Question: I am trying to do an in door map, with buttons on it. I designed the map and i want to put the buttons on it as shown in this pic:

so when user click the buttons i will go to another activity.
My question is How to put the buttons at those absolute positions and let it work for all screen rosulotions?
I have no idea where to start from, just an idea or suggestions can save my day. :)
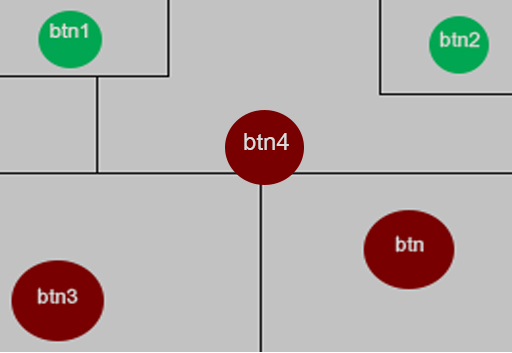
Answer: In my opinion using positions for those buttons is not a good practice, because handling different screen sizes would be really difficult. In the other side, in my opinion, using positions could be a better solution. For example:
Button #1:
- -
Button #2
- -
If as such, you're okay with this way, you can start with a 'FrameLayout' and use 'LayoutParams' to apply left and top margins to the buttons. For example for button #1 you would write:
'''
int frameWidth = frameLayout.getWidth();
int frameHeight = frameLayout.getHeight();
Button button = new Button(context);
FrameLayout.LayoutParams p = new LayoutParams(LayoutParams.WRAP_CONTENT, LayoutParams.WRAP_CONTENT);
p.leftMargin = frameWidth * (percentageLeft / 100);
p.topMargin = frameHeight * (percentageTop / 100);
button.setLayoutParams(params);
frameLayout.addView(button, p);
'''